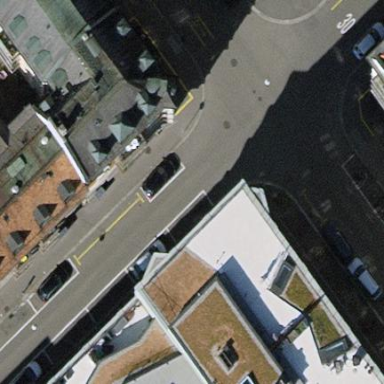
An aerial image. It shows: Parking lane.